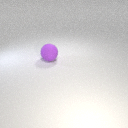
large purple rubber sphere